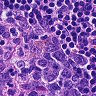
Metastatic tissue present: no